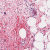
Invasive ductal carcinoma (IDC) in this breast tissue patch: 0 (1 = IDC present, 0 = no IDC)